Question: I'm attempting to create a circular navigation with 'n' elements navigable by clicking the keyboard's right and left arrows. I use classes with specific CSS3 'rotate' and 'translate' values and a little bit of javascript in order to change the classes to do so.

is that the transition between elements with classes 'four' and 'five', the one that translates between '360deg' and '30deg', which goes in the opposite direction than I want it to. You can see the obvious unwanted behavior <URL>
'''
.one { transform: rotate(270deg) translate(200px); }
.two { transform: rotate(300deg) translate(200px); }
.three { transform: rotate(330deg) translate(200px); }
.four { transform: rotate(360deg) translate(200px); }<-- Problematic transition
.five { transform: rotate(30deg) translate(200px); }<-- Problematic transition
.six { transform: rotate(60deg) translate(200px); }
.seven { transform: rotate(90deg) translate(200px); }
.eight { transform: rotate(120deg) translate(200px); }
.nine { transform: rotate(150deg) translate(200px); }
.ten { transform: rotate(180deg) translate(200px); }
.eleven { transform: rotate(210deg) translate(200px); }
.twelve { transform: rotate(240deg) translate(200px); }
'''
I would prefer a CSS fix for this, but I also attempted a javascript one which can be found <URL>, it's just empty for some reason. Also I'd prefer not to have to prefix everything in the javascript, thus the reason why I would like a CSS only fix
My attempt at the javascript (untested because the first line won't work for some reason):
'''
var thisTransform = circleArray[i].style.webkitTransform;
if (thisTransform.indexOf("rotate(") >= 0) {
var newDeg = parseInt(thisTransform.split("rotate(")[1].substring(thisTransform.indexOf("deg"))) - 30;
circleArray[i].style.webkitTransform = "rotate(" + newDeg + "deg) translate(200px) !important;";
}
'''
Side note: I use prefixfree.min.js in my project to prevent form having to manually input all of the browser prefixes
Is there a CSS only fix for my problem that I am unaware of? What is causing the error when attempting to obtain the 'translate' value using javascript?
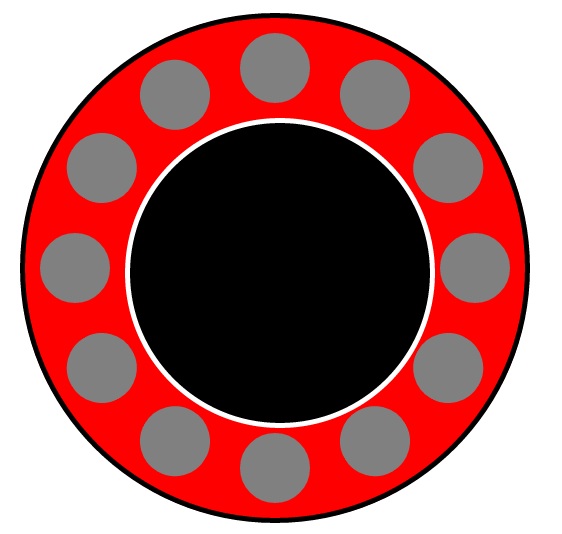
Answer: First of all, let me say that I think that probably the best solution would be just rotate the base circle; I am almost sure that the results would be better and easier.
But this is just an by side idea, let's go to the problem that you post.
I have done a workaroud to your problem creating a class that will move correctly the problematic classes. My idea is to provide an animation that does the movement ok:
'''
.foura { -webkit-transform: rotate(360deg) translate(200px);
-webkit-animation: aclock .3s linear 1;
transform: rotate(360deg) translate(200px);
animation: aclock .3s linear 1;
transition: none;
}
@keyframes aclock {
0% {transform: rotate(30deg) translate(200px);}
100% {transform: rotate(0deg) translate(200px);}
}
'''
The idea is that the movement from 30 deg to 360 deg, being done thru an animation, can be changed to go from 30 deg to 0 deg.
I provide another similar class for class five.
The remaining problem is that the script must set the element to class four or foura depending on the rotation sense, and the same for five and fivea.
This lead to that (somewhat messy) script:
'''
document.onkeydown = function (e) {
e = e || window.event;
switch(e.which || e.keyCode) {
case 37:
for (var i = 0, j = circleArray.length; i < j; i++) {
var curClassList = circleArray[i].classList,
curClass = curClassList.toString().split(' ')[1];
baseClass = curClass;
if (baseClass == "fivea") {
baseClass = "five";
}
if (baseClass == "foura") {
baseClass = "four";
}
if(circleClassArray.indexOf(baseClass) - 1 >= 0)
{
var newClass = circleClassArray[circleClassArray.indexOf(baseClass) - 1];
if (newClass == "four") {
newClass = "foura";
}
curClassList.add(newClass)
curClassList.remove(curClass);
} else {
curClassList.add(circleClassArray[j - 1]);
curClassList.remove(curClass);
}
}
break;
case 39:
for (var i = 0, j = circleArray.length; i < j; i++) {
var curClassList = circleArray[i].classList,
curClass = curClassList.toString().split(' ')[1];
baseClass = curClass;
if (baseClass == "fivea") {
baseClass = "five";
}
if (baseClass == "foura") {
baseClass = "four";
}
if(circleClassArray.indexOf(baseClass) + 1 < j)
{
var newClass = circleClassArray[circleClassArray.indexOf(baseClass) + 1];
if (newClass == "five") {
newClass = "fivea";
}
curClassList.add(newClass)
curClassList.remove(curClass);
} else {
curClassList.add(circleClassArray[0]);
curClassList.remove(curClass);
}
}
break;
}
}
'''
And this is the full CSS:
'''
.circle-big {
position: relative;
height:500px;
width:500px;
background:red;
border-radius: 50% 50%;
margin: 10% 10%;
border:5px solid black;
}
.circle-inner {
border-radius: 50%;
width: 300px;
height: 300px;
border: 5px solid white;
background-color: black;
display: block;
position: absolute;
overflow: hidden;
top: 50%;
left: 50%;
margin-top:-155px;
margin-left:-155px;
}
.circle {
border-radius: 50%;
width: 70px;
height: 70px;
background-color: white;
display: block;
position: absolute;
overflow: hidden;
top: 50%;
left: 50%;
margin-top:-35px;
margin-left:-35px;
transition: all .3s linear;
}
.one { -webkit-transform: rotate(270deg) translate(200px);
transform: rotate(270deg) translate(200px);
background:blue; }
.two { -webkit-transform: rotate(300deg) translate(200px);
transform: rotate(300deg) translate(200px); }
.three { -webkit-transform: rotate(330deg) translate(200px);
transform: rotate(330deg) translate(200px);
}
.four { -webkit-transform: rotate(360deg) translate(200px);
transform: rotate(360deg) translate(200px);}
.foura { -webkit-transform: rotate(360deg) translate(200px);
-webkit-animation: aclock .3s linear 1;
transform: rotate(360deg) translate(200px);
animation: aclock .3s linear 1;
transition: none;
}
.five { -webkit-transform: rotate(30deg) translate(200px);
transform: rotate(30deg) translate(200px);}
.fivea { -webkit-transform: rotate(30deg) translate(200px);
-webkit-animation: clock .3s linear 1;
transform: rotate(30deg) translate(200px);
animation: clock .3s linear 1;
transition: none;
}
.six { -webkit-transform: rotate(60deg) translate(200px);
transform: rotate(60deg) translate(200px);}
.seven { -webkit-transform: rotate(90deg) translate(200px);
transform: rotate(90deg) translate(200px);}
.eight { -webkit-transform: rotate(120deg) translate(200px);
transform: rotate(120deg) translate(200px);}
.nine { -webkit-transform: rotate(150deg) translate(200px);
transform: rotate(150deg) translate(200px); }
.ten { -webkit-transform: rotate(180deg) translate(200px);
transform: rotate(180deg) translate(200px);}
.eleven { -webkit-transform: rotate(210deg) translate(200px);
transform: rotate(210deg) translate(200px);}
.twelve { -webkit-transform: rotate(240deg) translate(200px);
transform: rotate(240deg) translate(200px);}
@-webkit-keyframes clock {
0% {-webkit-transform: rotate(0deg) translate(200px);}
100% {-webkit-transform: rotate(30deg) translate(200px);}
}
@-webkit-keyframes aclock {
0% {-webkit-transform: rotate(30deg) translate(200px);}
100% {-webkit-transform: rotate(0deg) translate(200px);}
}
@keyframes clock {
0% {transform: rotate(0deg) translate(200px);}
100% {transform: rotate(30deg) translate(200px);}
}
@keyframes aclock {
0% {transform: rotate(30deg) translate(200px);}
100% {transform: rotate(0deg) translate(200px);}
}
'''
# updated fiddle
Following my first idea, I have added the following code to the script:
'''
case 38:
angle = angle + 30;
var circleBig = document.getElementsByClassName("circle-big")[0];
var style = "rotate(" + angle + "deg)";
circleBig.style.webkitTransform = style;
break;
case 40:
angle = angle - 30;
var circleBig = document.getElementsByClassName("circle-big")[0];
var style = "rotate(" + angle + "deg)";
circleBig.style.webkitTransform = style;
break;
'''
And added also transition to the big circle. Now I think it works ok (on up and down arrow !)
# second version
# Brand new version
For the new requirement (to keep the inner circles upright) I have redesigned most of the fiddle. I have adapted an idea that I saw from Lea Verou, to make the rotation without auxiliar divs. It consists in setting the transform to angle + translation + oposite angle. That makes the div go where you want, unrotated.
Once decided to go this way, the script has to modified the styles of the inner circles, and not the style of the base circle. To do that easily, I have stored in every element the angle of that particular element (in a data- property).
# Brand New demo
The resulting HTML is similiar:
'''
<div class="circle-big">
<div class="circle one" data-angle=270>1</div>
<div class="circle two" data-angle=300>2</div>
<div class="circle three" data-angle=330>3</div>
<div class="circle four" data-angle=0>4</div>
<div class="circle five" data-angle=30>5</div>
<div class="circle six" data-angle=60>6</div>
<div class="circle seven" data-angle=90>7</div>
<div class="circle eight" data-angle=120>8</div>
<div class="circle nine" data-angle=150>9</div>
<div class="circle ten" data-angle=180>10</div>
<div class="circle eleven" data-angle=210>11</div>
<div class="circle twelve" data-angle=240>12</div>
<div class="circle-inner"></div>
</div>
'''
And the script is
'''
var circleArray = document.getElementsByClassName("circle");
var angle = 0;
window.onload = chargearray;
function chargearray () {
for (var i = 0, j = circleArray.length; i < j; i++) {
var circle = circleArray[i];
var circleAngle = parseInt (circle.dataset.angle);
var totalAngle = angle + circleAngle
var style = "rotate(" + totalAngle + "deg) translate(200px)";
totalAngle = - totalAngle;
style = style + " rotate(" + totalAngle + "deg)"
circle.style.webkitTransform = style;
circle.style.Transform = style;
}
}
document.onkeydown = function (e) {
e = e || window.event;
switch(e.which || e.keyCode) {
case 37:
angle = angle + 30;
chargearray ();
break;
case 39:
angle = angle - 30;
chargearray ();
break;
}
}
'''